Question: Sorry for the poor question title, I'm stumped as to the cause of this bug and didn't know how to phrase the question.
I'm learning basic Swing and doing <URL> from the online book Introduction to Programming with Java.
I haven't followed the instructions to the letter and instead am trying to do this:
- -
My implementation:
- - - -
The bug is quite specific:
1. Run the DieTest main method
2. Resize the window to fit the two die
3. Click on the second die to roll it
4. Now click on the first die to roll it
5. The second die's value changes back to its original value
6. If you resize the window the second die's value will also change back
If I click on the dice to roll them, I resize the window, the bug won't appear...
I guess I'm making a basic mistake somewhere which has just disguised itself as this strange behaviour.
I've tried to whittle down the code as much as I could, it took ages just working out when the bug appeared and when it didn't:
'''
import java.awt.*;
import java.awt.event.*;
import javax.swing.*;
class JDie extends JPanel {
private Color color;
private int value;
JDie(){
value = getValue();
color = Color.BLACK;
//add listener
addMouseListener(new MouseAdapter(){
@Override
public void mousePressed(MouseEvent arg0) {
value = getValue(); //'roll' the die
repaint();
}
});
}
/*private helper methods */
private int getValue(){
int v =(int)(Math.random()*6) + 1;
//change color just to show that the
//value has changed
color = getRandomColor();
return v;
}
private Color getRandomColor(){
float r = (float)Math.random();
float g = (float)Math.random();
float b = (float)Math.random();
return new Color(r, g, b);
}
//draws the pips for the die
@Override
public void paintComponent(Graphics g){
super.paintComponent(g);
g.setColor(color);
//draw pips
//set pip size
int pip_side = 10;
switch(value){
case 1:
g.fillRect(3*pip_side, 3*pip_side, pip_side, pip_side);
break;
case 2:
g.fillRect(5*pip_side, pip_side, pip_side, pip_side);
g.fillRect(pip_side, 5*pip_side, pip_side, pip_side);
break;
case 3:
g.fillRect(5*pip_side, pip_side, pip_side, pip_side);
g.fillRect(pip_side, 5*pip_side, pip_side, pip_side);
g.fillRect(3*pip_side, 3*pip_side, pip_side, pip_side);
break;
case 4:
g.fillRect(pip_side, pip_side, pip_side, pip_side);
g.fillRect(5*pip_side, 5*pip_side, pip_side, pip_side);
g.fillRect(5*pip_side, pip_side, pip_side, pip_side);
g.fillRect(pip_side, 5*pip_side, pip_side, pip_side);
break;
case 5:
g.fillRect(pip_side, pip_side, pip_side, pip_side);
g.fillRect(5*pip_side, 5*pip_side, pip_side, pip_side);
g.fillRect(5*pip_side, pip_side, pip_side, pip_side);
g.fillRect(pip_side, 5*pip_side, pip_side, pip_side);
g.fillRect(3*pip_side, 3*pip_side, pip_side, pip_side);
break;
case 6:
g.fillRect(pip_side, pip_side, pip_side, pip_side);
g.fillRect(5*pip_side, 5*pip_side, pip_side, pip_side);
g.fillRect(5*pip_side, pip_side, pip_side, pip_side);
g.fillRect(pip_side, 5*pip_side, pip_side, pip_side);
g.fillRect(pip_side, 3*pip_side, pip_side, pip_side);
g.fillRect(5*pip_side, 3*pip_side, pip_side, pip_side);
break;
}
}
}
public class DieTest extends JFrame{
DieTest(){
setLayout(new GridLayout());
add(new JDie());
add(new JDie());
setDefaultCloseOperation(JFrame.EXIT_ON_CLOSE);
//if I set the size smaller than the JDie is displaying
//and resize the window before 'rolling' the dice
//then the bug appears...?!
setSize(80, 80);
//setting the size larger than both JDie
//and it works fine whether you resize or not
// setSize(200, 200);
setVisible(true);
}
public static void main(String[] args) {
SwingUtilities.invokeLater(new Runnable(){
@Override
public void run() {
new DieTest();
}
});
}
}
'''
--------------EDIT-----------------
Running the code again, I've now noticed it doesn't happen 100% of the time, but the bug is still there. Here's a gif that I just took of it bugging that might illustrate the problem better:

You can clearly see the original value with the original color is being redrawn when I click the first die again.
When I resize the window, the second die's value jumps back one, to the previous value it had...
I really don't understand this...
---------------EDIT 2---------------------
- - - -
So it seems my computer set up has some bearing on this as well, details are:
- - - -
This is a tricky one as I know longer know whether it's my code or some other program's that is causing the problem. As a newb how can I know whether any future problems are a result of my bad programming or something else... frustrating.
----------EDIT 3-----------
As a quick investigation into the concurrency side of things:
I set all the instance fields to volatile
I set all the methods including paintComponent to synchronized
I removed the Math.random() call (although I read another thread saying that this was the thread safe implementation) and replaced it with instance Random objects instead
Unfortunately I still get the visual switchback.
Another thing I've noticed is that it seems to be happening a lot less often now about 1 in 10 times. I keep on getting my hopes up that it's fixed, and then the next attempt bugs again. In my original program I was working on, it seemed more like 1 in 3 (I've completely changed that program now so don't have it to hand).
--------EDIT 4---------
I have come up with a slightly more stripped down version which no longer uses any random values and still produces the visual switchback. It seems to happen more often with this code:
'''
import java.awt.*;
import java.awt.event.*;
import javax.swing.*;
public class ColorPanelsWindow extends JFrame{
class ColorPanel extends JPanel {
//color starts off black
//once it is changed should never be
//black again
private Color color = Color.BLACK;
ColorPanel(){
//add listener
//click on panel to rotate color
addMouseListener(new MouseAdapter(){
@Override
public void mousePressed(MouseEvent arg0) {
color = rotateColor();
repaint();
}
});
}
//rotates the color black/blue > red > green > blue
private Color rotateColor(){
if (color==Color.BLACK || color == Color.BLUE)
return Color.RED;
if (color==Color.RED)
return Color.GREEN;
else return Color.BLUE;
}
@Override
public void paintComponent(Graphics g){
g.setColor(color);
g.fillRect(0, 0, 100, 100);
}
}
ColorPanelsWindow(){
setDefaultCloseOperation(JFrame.EXIT_ON_CLOSE);
setLayout(new GridLayout(1,0));
add(new ColorPanel());
add(new ColorPanel());
//the size must be set so that the window is too small
// and the two ColorPanels are overlapping
setSize(40, 40);
//setSize(300, 200);
setVisible(true);
}
public static void main(String[] args) {
SwingUtilities.invokeLater(new Runnable(){
@Override
public void run() {
new ColorPanelsWindow();
}
});
}
}
'''
A couple of observations:
- -
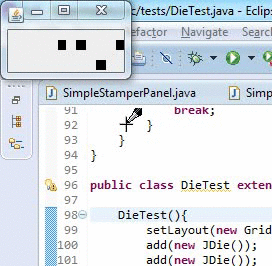
Answer: Yes, yes, I know exactly what you're talking about. I suffered from the same effect on my application.
Although I had a really hard time figuring out the reason, which I'm - even now - not sure if it's indeed what I think; that's happening,
(too technical and not appropriate to post that all here) I fix it, and I don't even know why it works.
So, instead of repainting the component itself, repaint its container (or its container's container - if still didn't fix).
'''
getParent().repaint();
'''
Hope that helps.